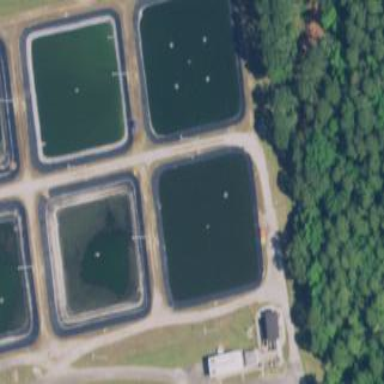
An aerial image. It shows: Image of wastewater.